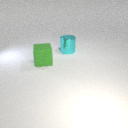
large cyan metal cylinder behind large green rubber cube